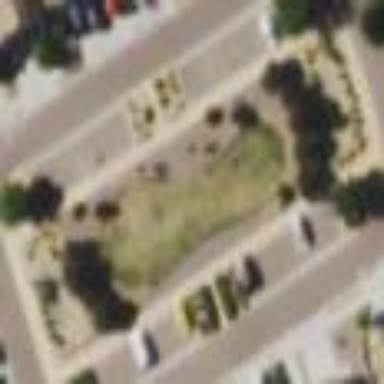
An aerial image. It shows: Park.